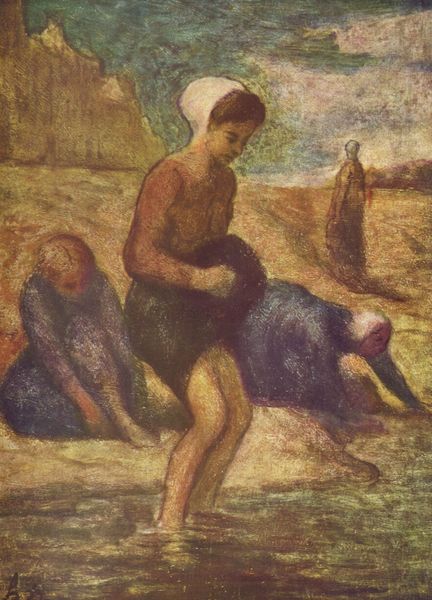
Titel: Badende junge Mädchen
Künstler: Honoré Daumier
Standort: Troyes
Institution: Collection P. Lévy
Schlagwörter: berg, blau, felsen, gemälde, hand, himmel, mann, meer, nackt, wasser, weiß, wolken, baden, badende, fluss, frauen, gelb, grün, impressionismus, landschaft, menschen, mädchen, ocker, sand, see, stadt, ufer, wäsche, ausschnitt, braun, fenster, frankreich, frau, grau, haar, hintergrund, hut, kleid, mund, pastell, schwarz, stroh, gebäude, haus, tuch, weg, wolke, beige, haube, malerei, rock, symbolismus, jung, kappe, mütze, arme, kleidung, stehen, bild, hände, porträt, signatur, erde, häuser, hügel, kalt, natur, gehen, gewässer, realismus, drei, gebeugt, lippe, lippen, beine, bewölkt, kopfbedeckung, bein, füße, küste, strand, welle, wellen, ort, röcke, moderne, laufen, abstrakt, berge, fels, gebirge, dorf, lila, violett, kopftuch, detail, knie, dünn, bucht, ebbe, bad, waschen, dürr, suchen, fuss, sandstrand, munch, kauernd, waten, barfuß, knien, schweden, rauchig, daumier, fragment, gedeckt, beugen, heben, muscheln, salz, brau, wäscherinnen, wäscherin, hochgezogen, beinde, hochheben, muschelsucher, fußwaschung, normandie, renigen, hinterhrund